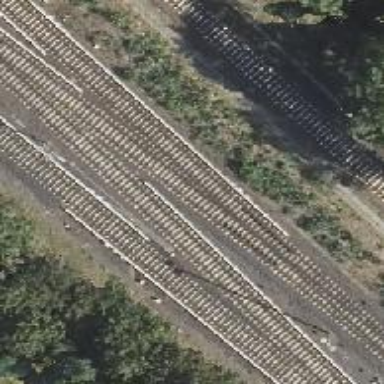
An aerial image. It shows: Light rail railway line with electrified rails.